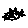
Label: cat